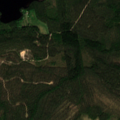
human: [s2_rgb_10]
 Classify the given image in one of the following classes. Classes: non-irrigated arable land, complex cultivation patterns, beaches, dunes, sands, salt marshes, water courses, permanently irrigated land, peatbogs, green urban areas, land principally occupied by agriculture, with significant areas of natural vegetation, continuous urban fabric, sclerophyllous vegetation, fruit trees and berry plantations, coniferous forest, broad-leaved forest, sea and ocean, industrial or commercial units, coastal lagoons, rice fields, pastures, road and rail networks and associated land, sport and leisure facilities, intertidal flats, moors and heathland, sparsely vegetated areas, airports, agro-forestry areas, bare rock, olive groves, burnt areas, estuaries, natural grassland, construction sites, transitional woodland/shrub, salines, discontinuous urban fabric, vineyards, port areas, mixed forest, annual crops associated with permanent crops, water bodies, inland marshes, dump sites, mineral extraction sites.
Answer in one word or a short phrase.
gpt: coniferous forest, mixed forest, water bodies